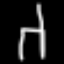
Label: chair